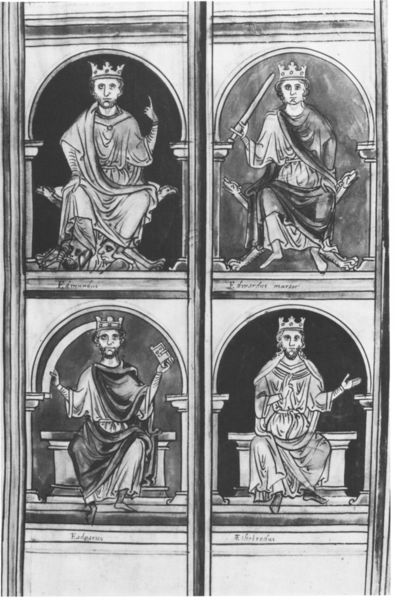
Titel: Abbreviatio Chronicorum Angliae
Künstler: Matthew Paris
Institution: London, British Library
Schlagwörter: gemälde, hand, umhang, weiß, sitzen, finger, köpfe, marmor, männer, schwarz, skizze, stuhl, säule, säulen, zeichnung, wand, arm, bibel, gesten, gewand, sitzend, gotik, krone, krug, bogen, grafik, schemel, figuren, rundbogen, kaiser, könig, thron, zeigefinger, wandgemälde, korb, überwurf, faltenwurf, foto, bögen, vier, buch, schwarzweiss, seite, schwert, herrscher, trohn, tron, kopie, namen, mittelalter, romanik, prinz, könige, tunika, insignien, zepter, kronen, teilung, tafeln, buchmalerei, untertan, stundenbuch, thon, buchkunst, fürstenspiegel